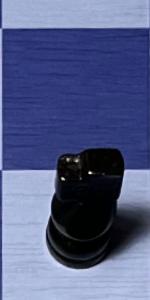
Label: Knight_Black